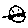
Label: cat